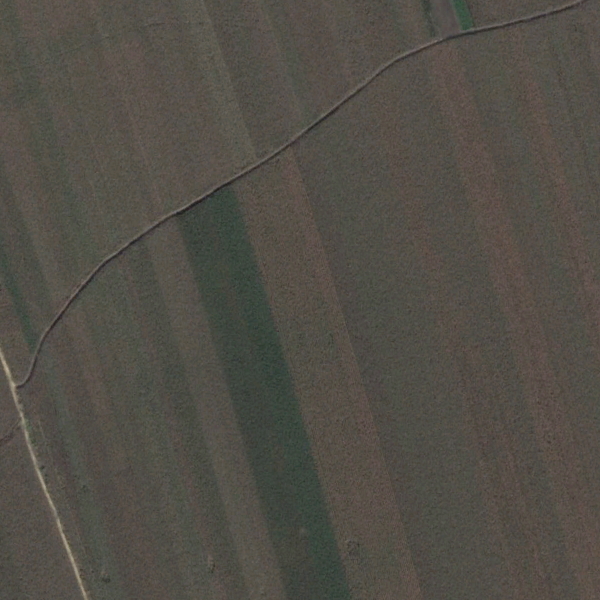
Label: Farmland